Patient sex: M
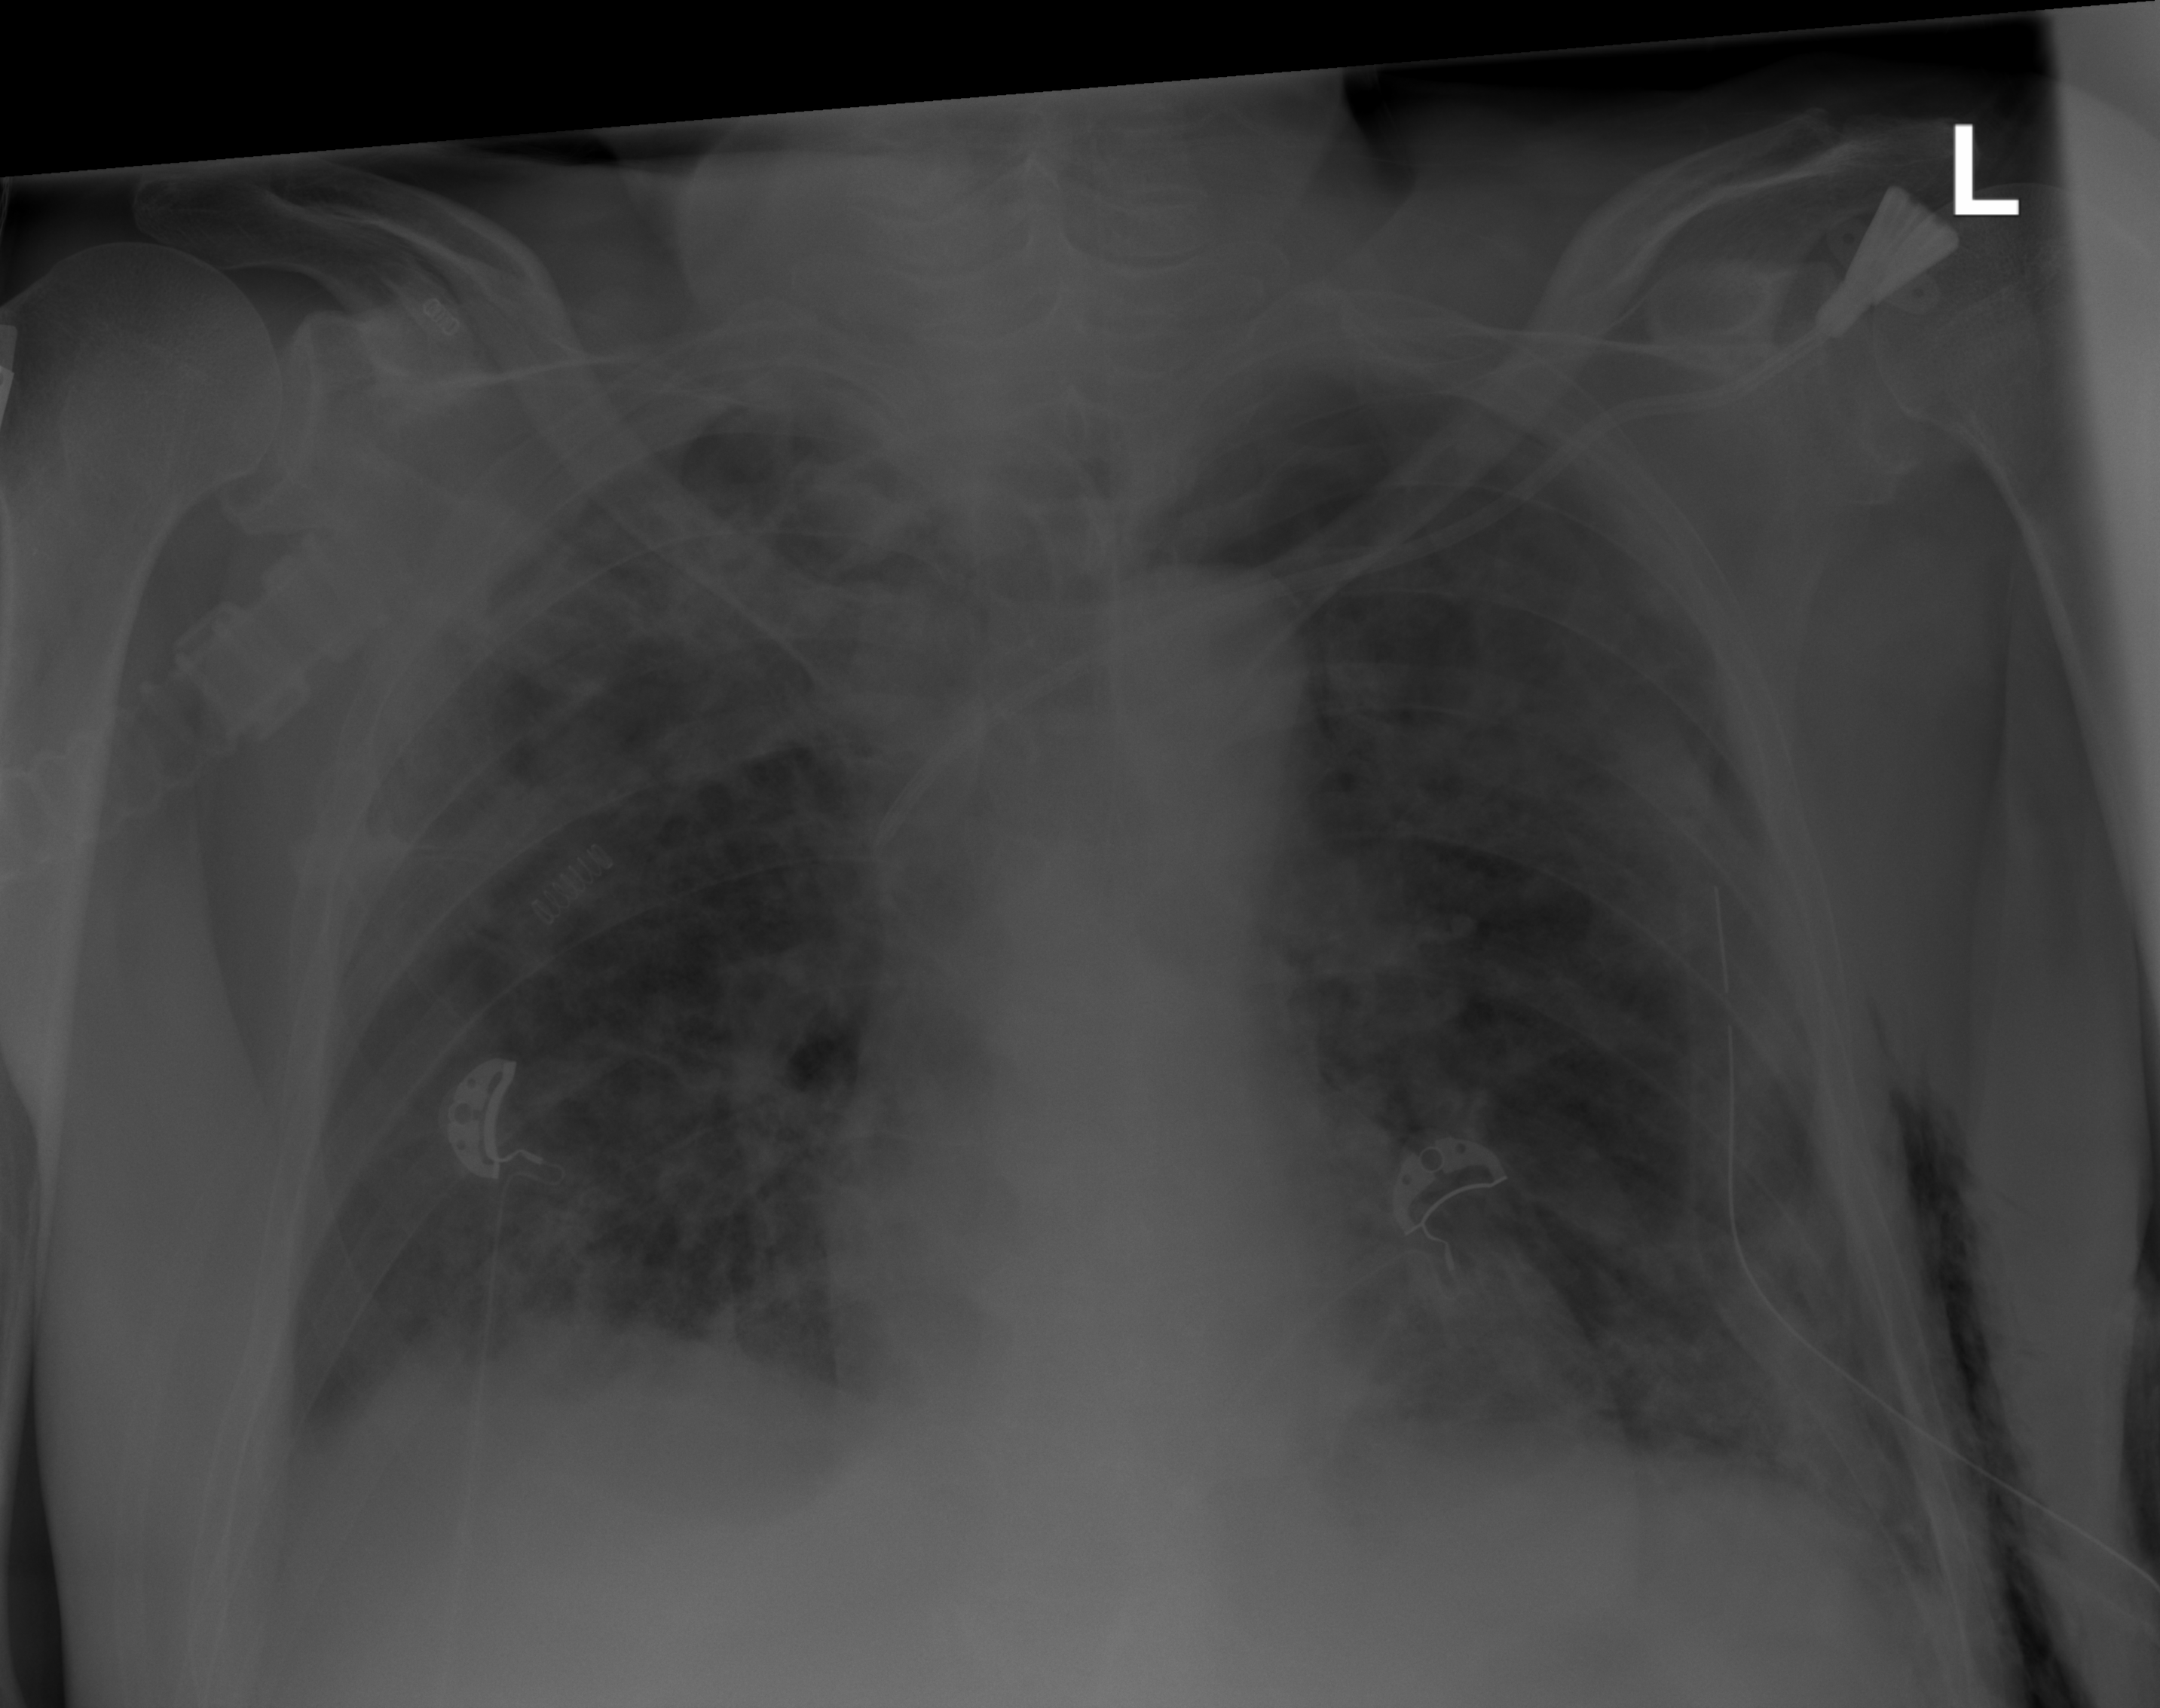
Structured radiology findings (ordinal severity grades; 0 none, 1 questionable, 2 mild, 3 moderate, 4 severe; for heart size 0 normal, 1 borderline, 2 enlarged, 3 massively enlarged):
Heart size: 0
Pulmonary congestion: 0
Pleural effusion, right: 2
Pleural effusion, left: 2
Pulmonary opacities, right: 3
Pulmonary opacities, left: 3
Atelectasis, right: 2
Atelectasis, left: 2